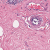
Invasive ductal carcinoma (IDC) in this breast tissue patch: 0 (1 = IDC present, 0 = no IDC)